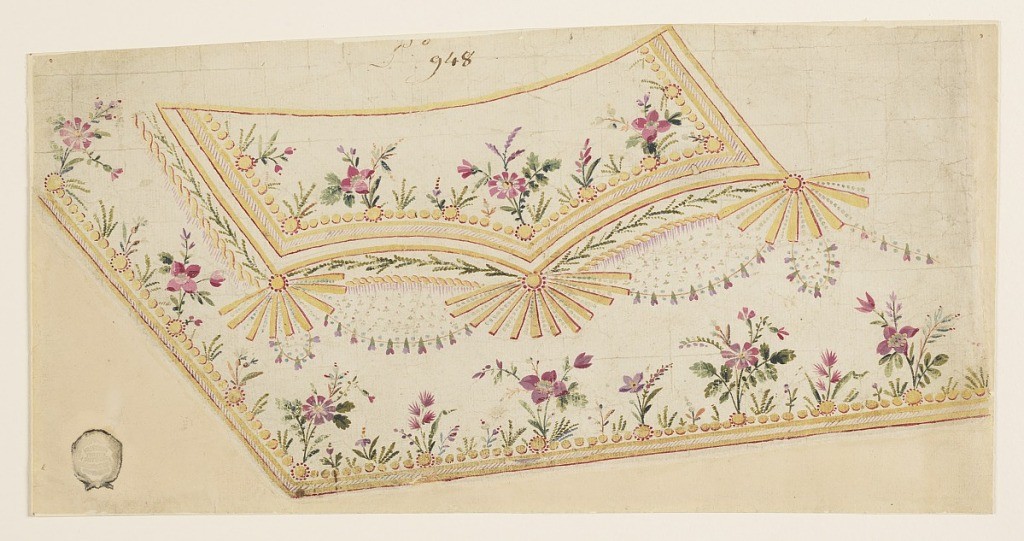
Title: Design no. 948 for the Embroidery of a Man's Waistcoat of the "Fabrique de St. Ruf"
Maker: Fabrique de Saint Ruf, Lyon, France
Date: ca. 1785
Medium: Brush and gouache on paper
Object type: Drawing
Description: Left bottom corner: obliquely rising bottom edge. Plants grow from a row of beads along the edges of the waistcoat and the lateral and bottom edges of the pocket. Garlands, a braided design, fans, festoons are under the pocket.